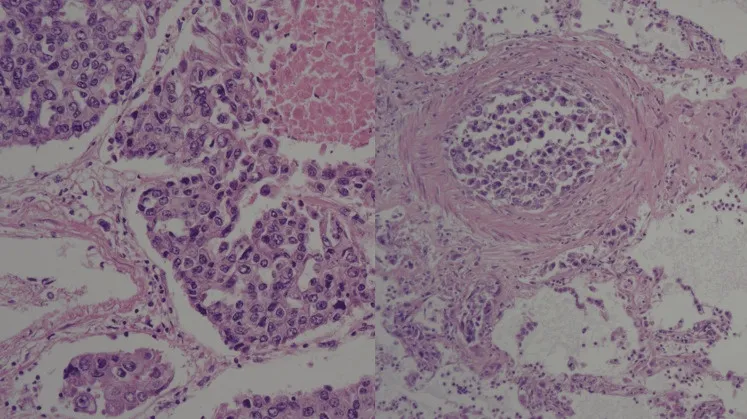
Cancer cells in the lungs. Left: the lung was infiltrated with cancer cells. Right: the vessels in the lung were filled with cancer cells.
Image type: pathology (h&e)